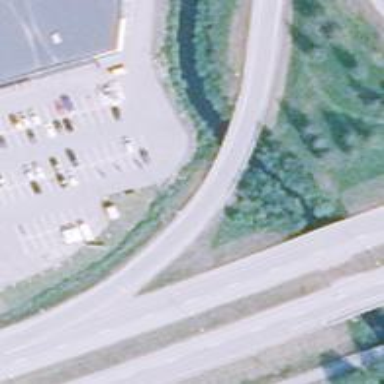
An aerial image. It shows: Bridge at the junction of tertiary trunk road.